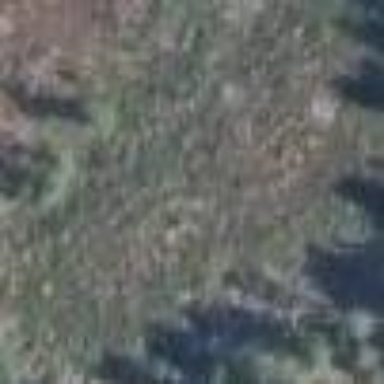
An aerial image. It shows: Needle-leaved woodland.